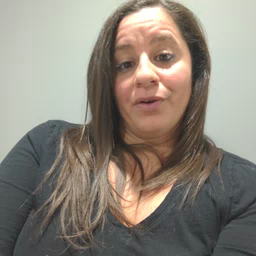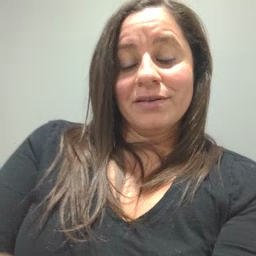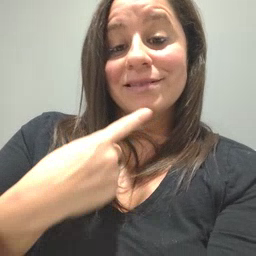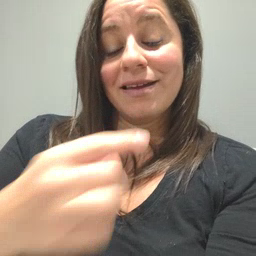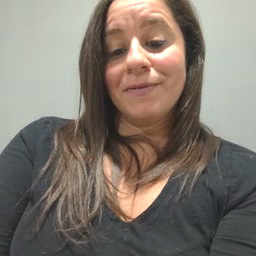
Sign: say